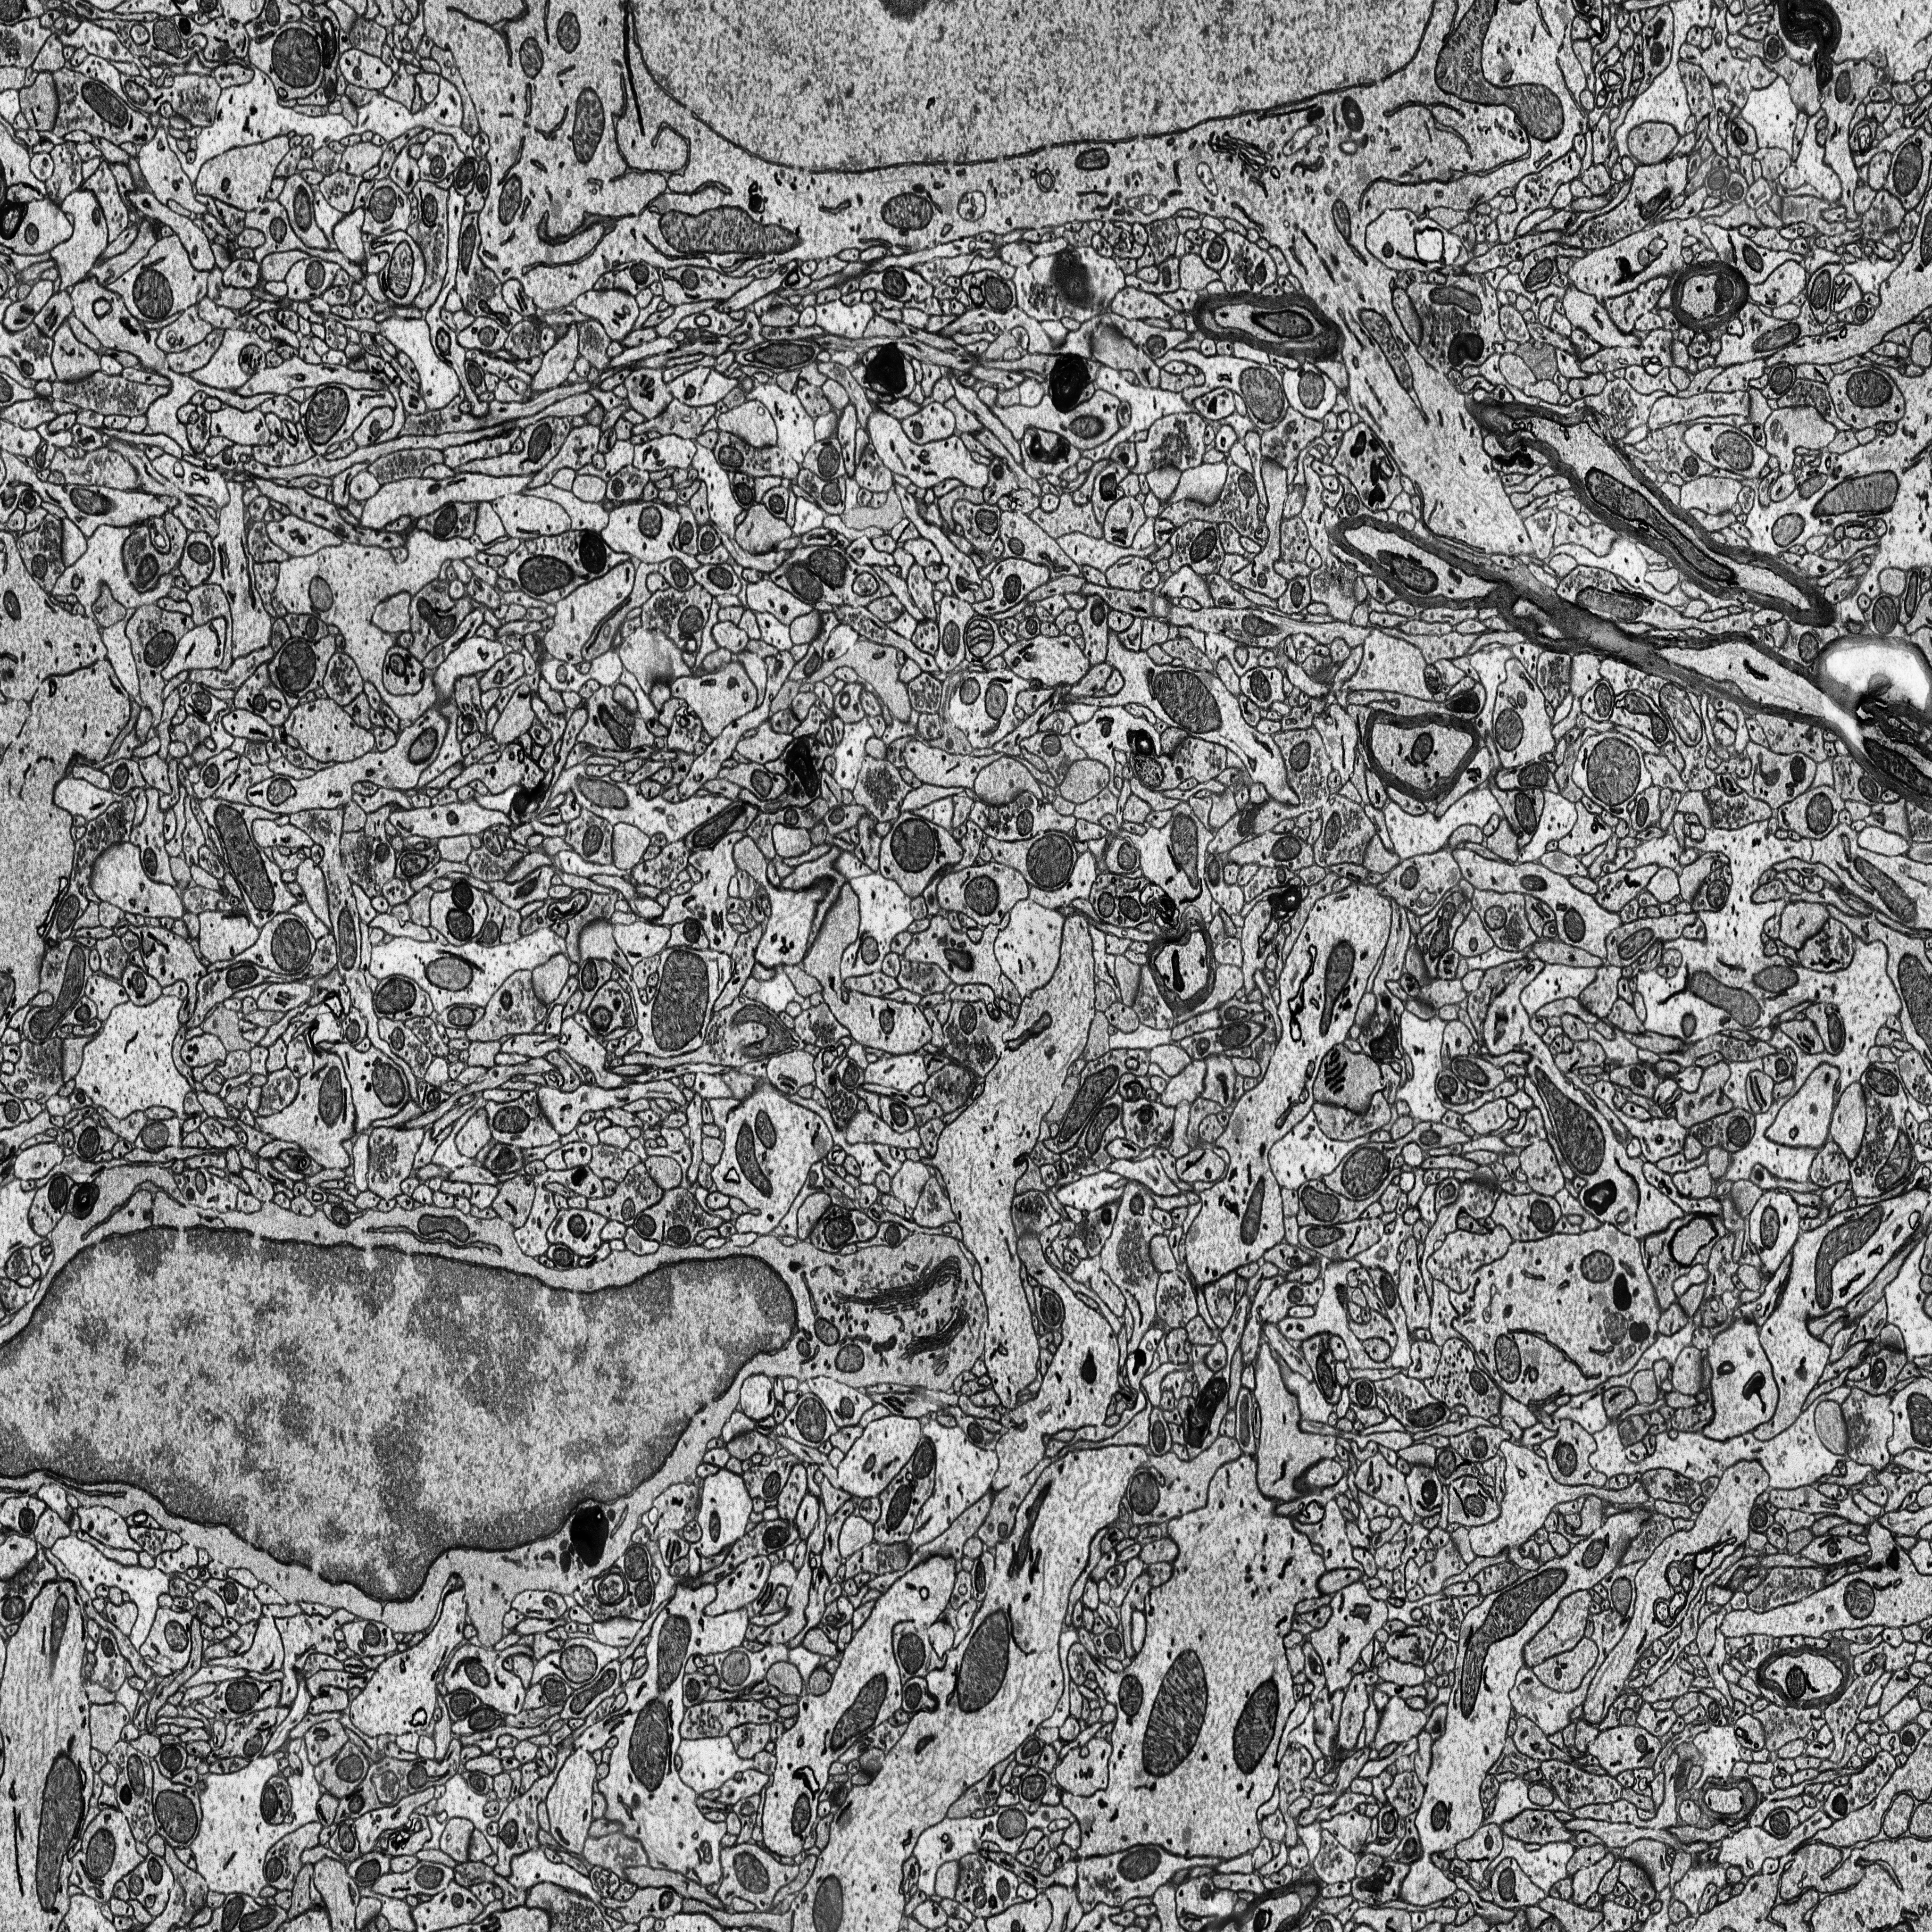
Electron microscopy slice of rat cortex tissue
Slice depth (z): 11
Mitochondria instances in slice: 413